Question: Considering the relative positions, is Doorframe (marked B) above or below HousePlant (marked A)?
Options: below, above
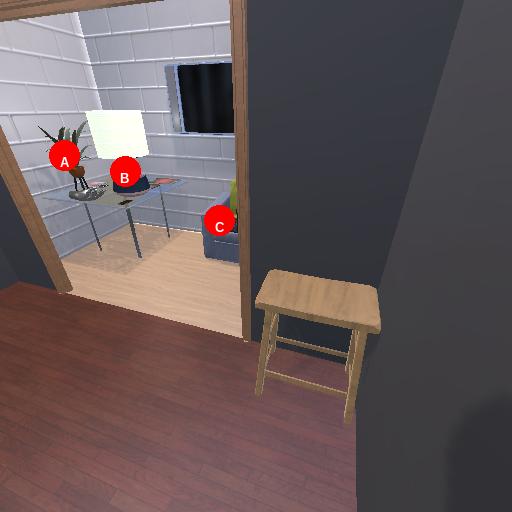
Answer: below